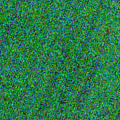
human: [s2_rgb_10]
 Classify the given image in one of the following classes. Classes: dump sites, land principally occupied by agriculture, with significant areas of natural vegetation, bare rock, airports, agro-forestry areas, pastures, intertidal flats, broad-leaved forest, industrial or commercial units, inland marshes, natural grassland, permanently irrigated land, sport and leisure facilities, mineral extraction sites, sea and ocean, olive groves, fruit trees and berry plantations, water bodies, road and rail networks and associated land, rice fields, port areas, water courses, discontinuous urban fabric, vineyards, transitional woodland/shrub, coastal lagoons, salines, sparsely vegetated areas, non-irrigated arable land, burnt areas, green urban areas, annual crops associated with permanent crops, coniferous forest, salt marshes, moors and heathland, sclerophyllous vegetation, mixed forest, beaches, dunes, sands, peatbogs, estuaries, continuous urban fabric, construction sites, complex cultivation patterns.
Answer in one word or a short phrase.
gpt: sea and ocean